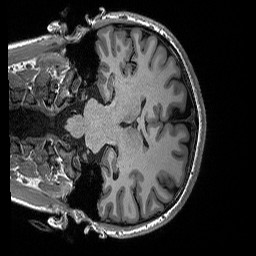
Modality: T1w
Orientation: coronal
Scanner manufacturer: siemens
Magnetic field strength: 3 T
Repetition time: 2.3 s
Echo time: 0.00288 s